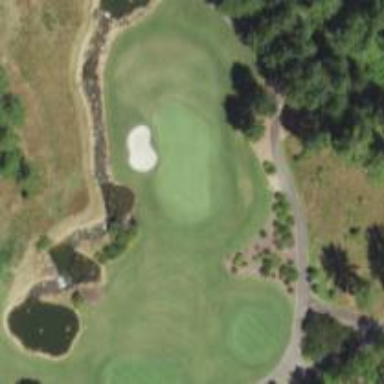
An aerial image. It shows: Golf hole.